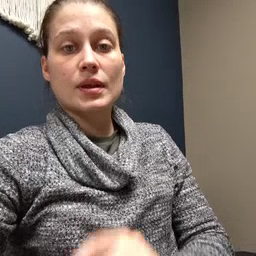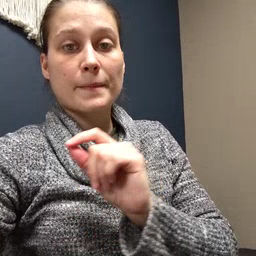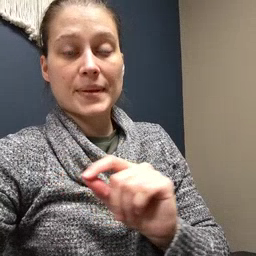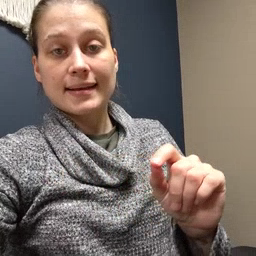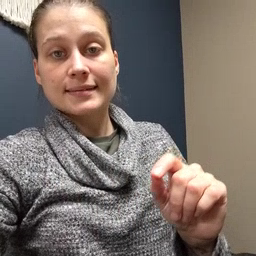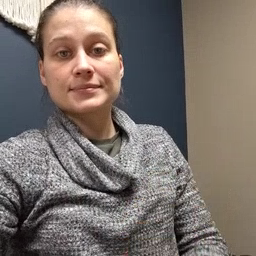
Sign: pen